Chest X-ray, PA view. Patient: 56 years old, sex M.
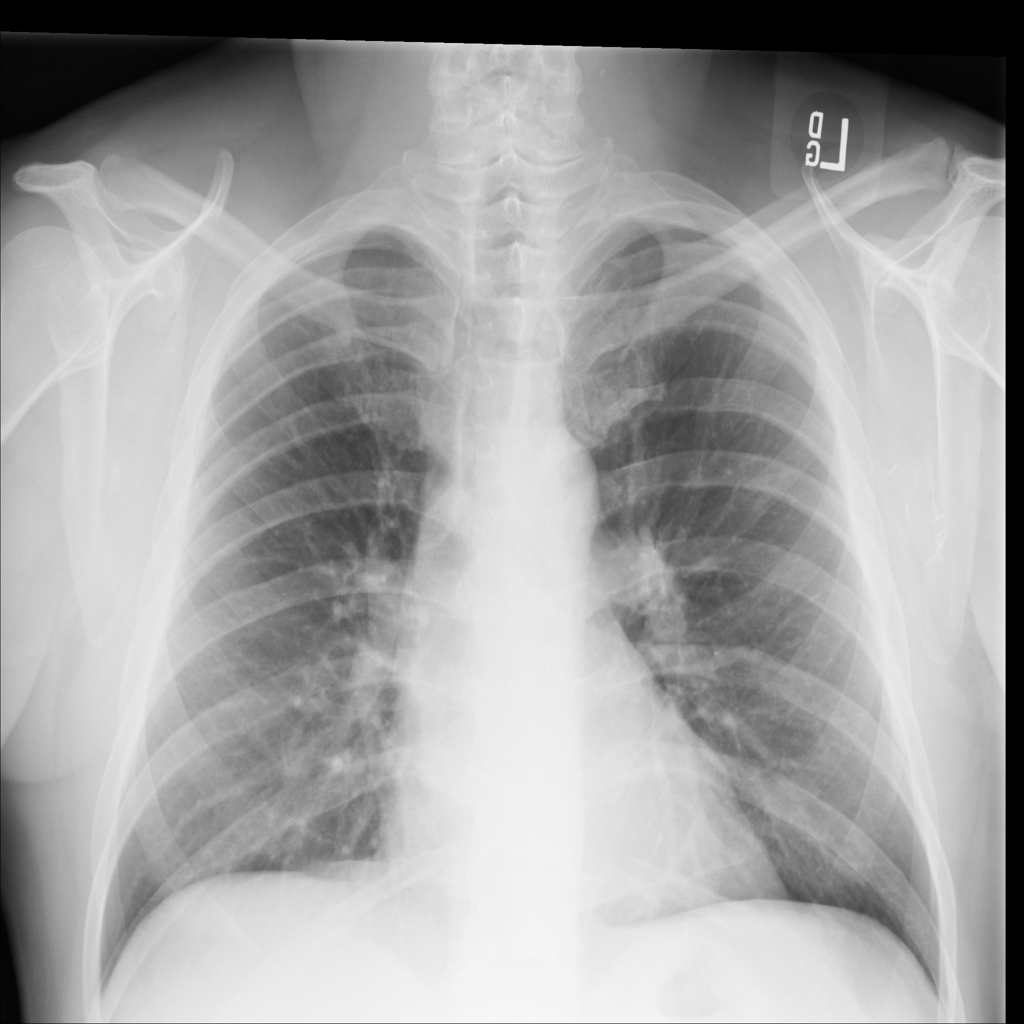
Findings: No Finding